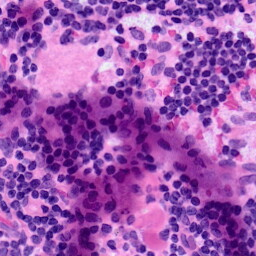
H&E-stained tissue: LymphNode